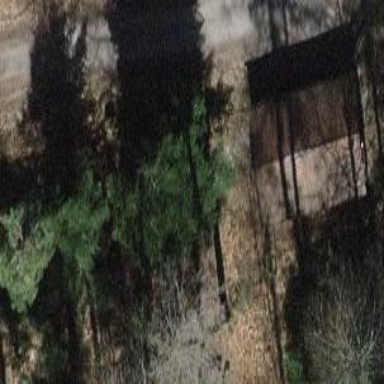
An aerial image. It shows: Picnic table located in leisure land area.